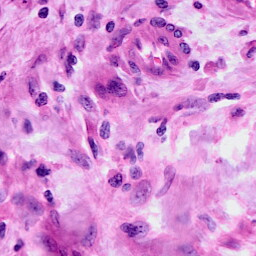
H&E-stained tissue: Cervix